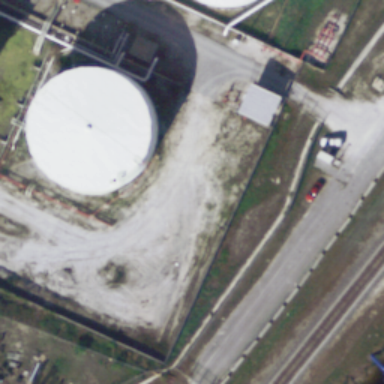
A white storage tank is on the lawn and a road beside .